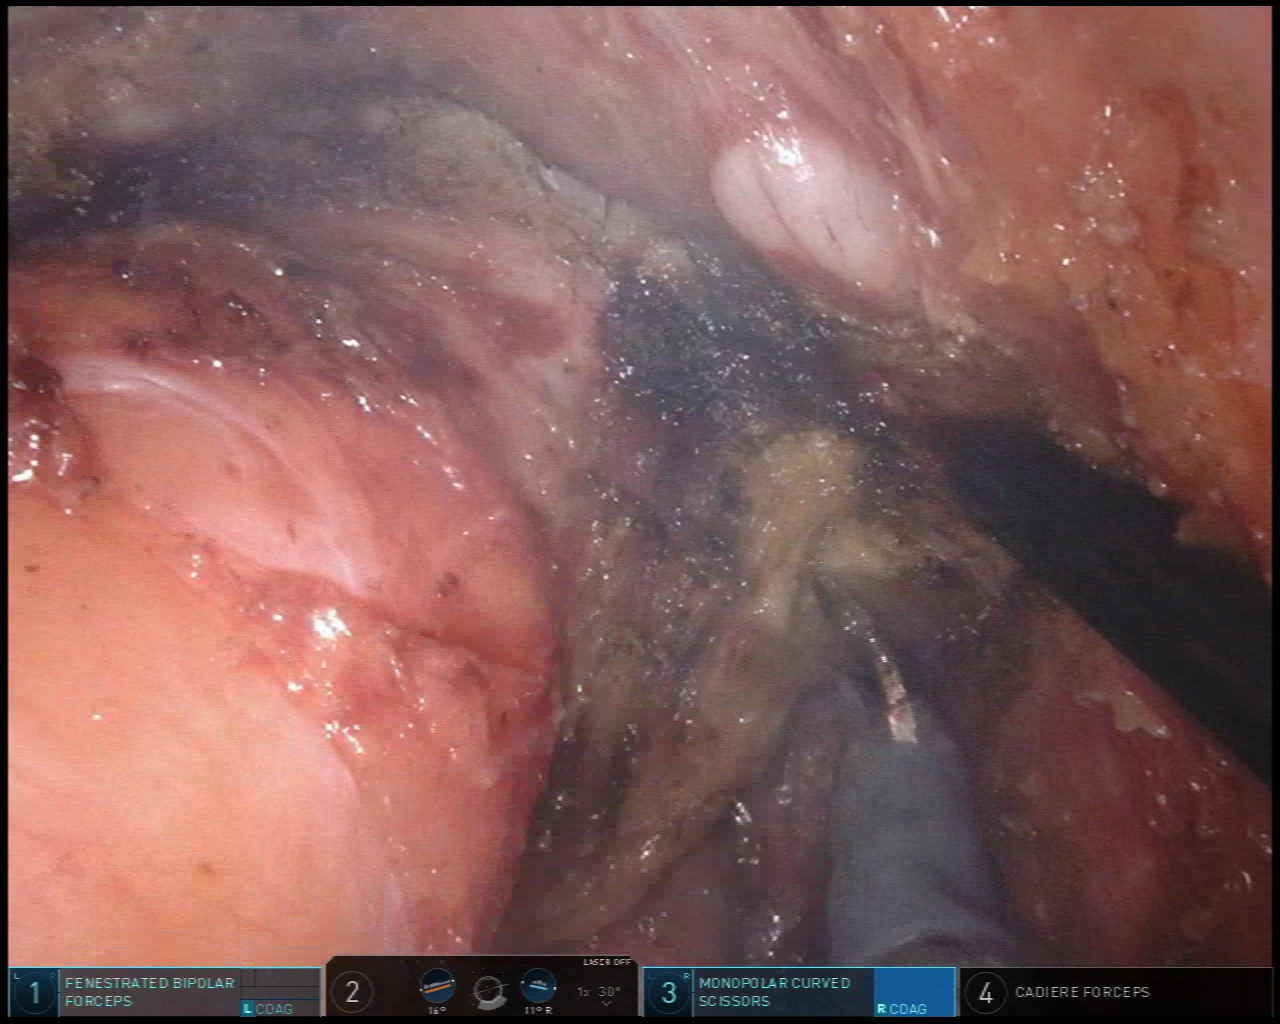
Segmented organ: vesicular_glands
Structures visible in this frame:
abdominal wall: no
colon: no
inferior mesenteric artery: no
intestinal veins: no
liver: no
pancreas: no
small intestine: no
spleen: no
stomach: no
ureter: no
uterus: no
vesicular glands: yes